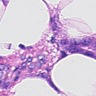
Metastatic tissue present: yes